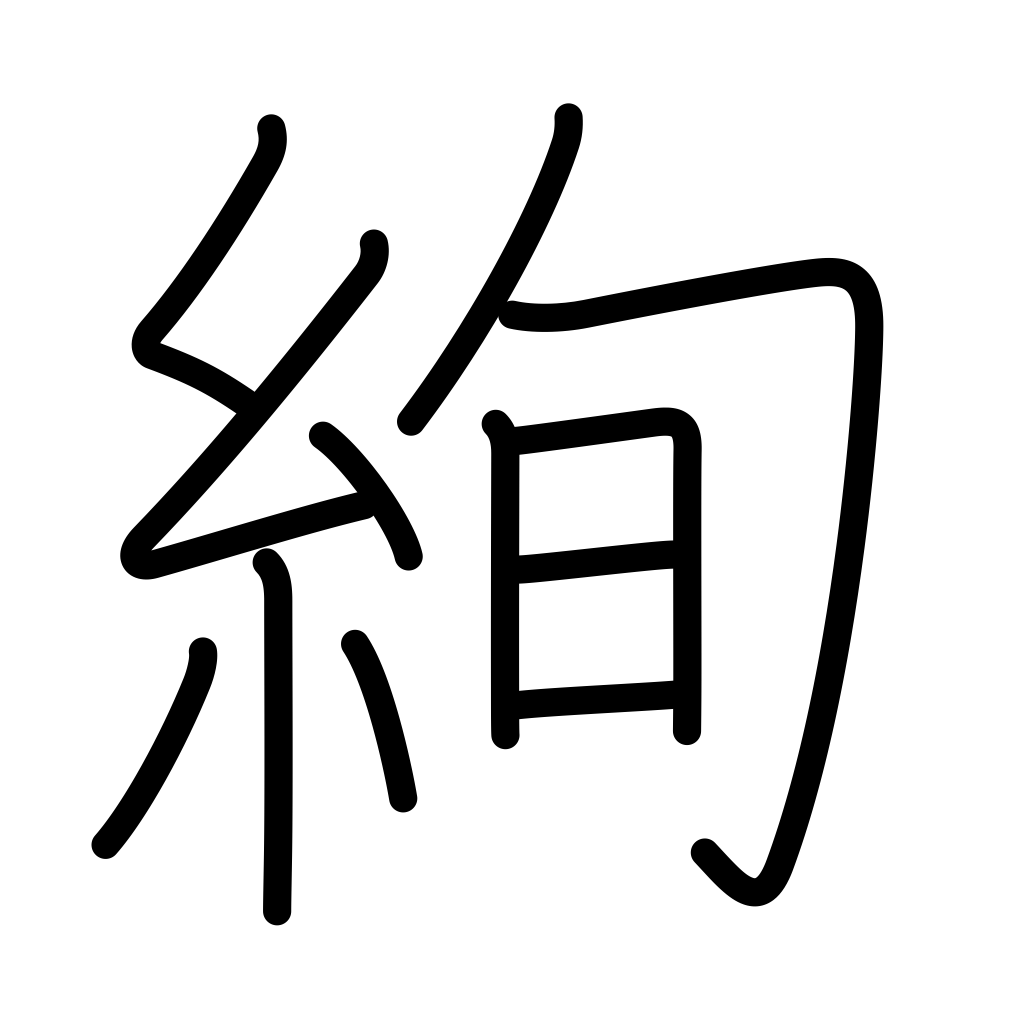
Meaning: brilliant fabric design